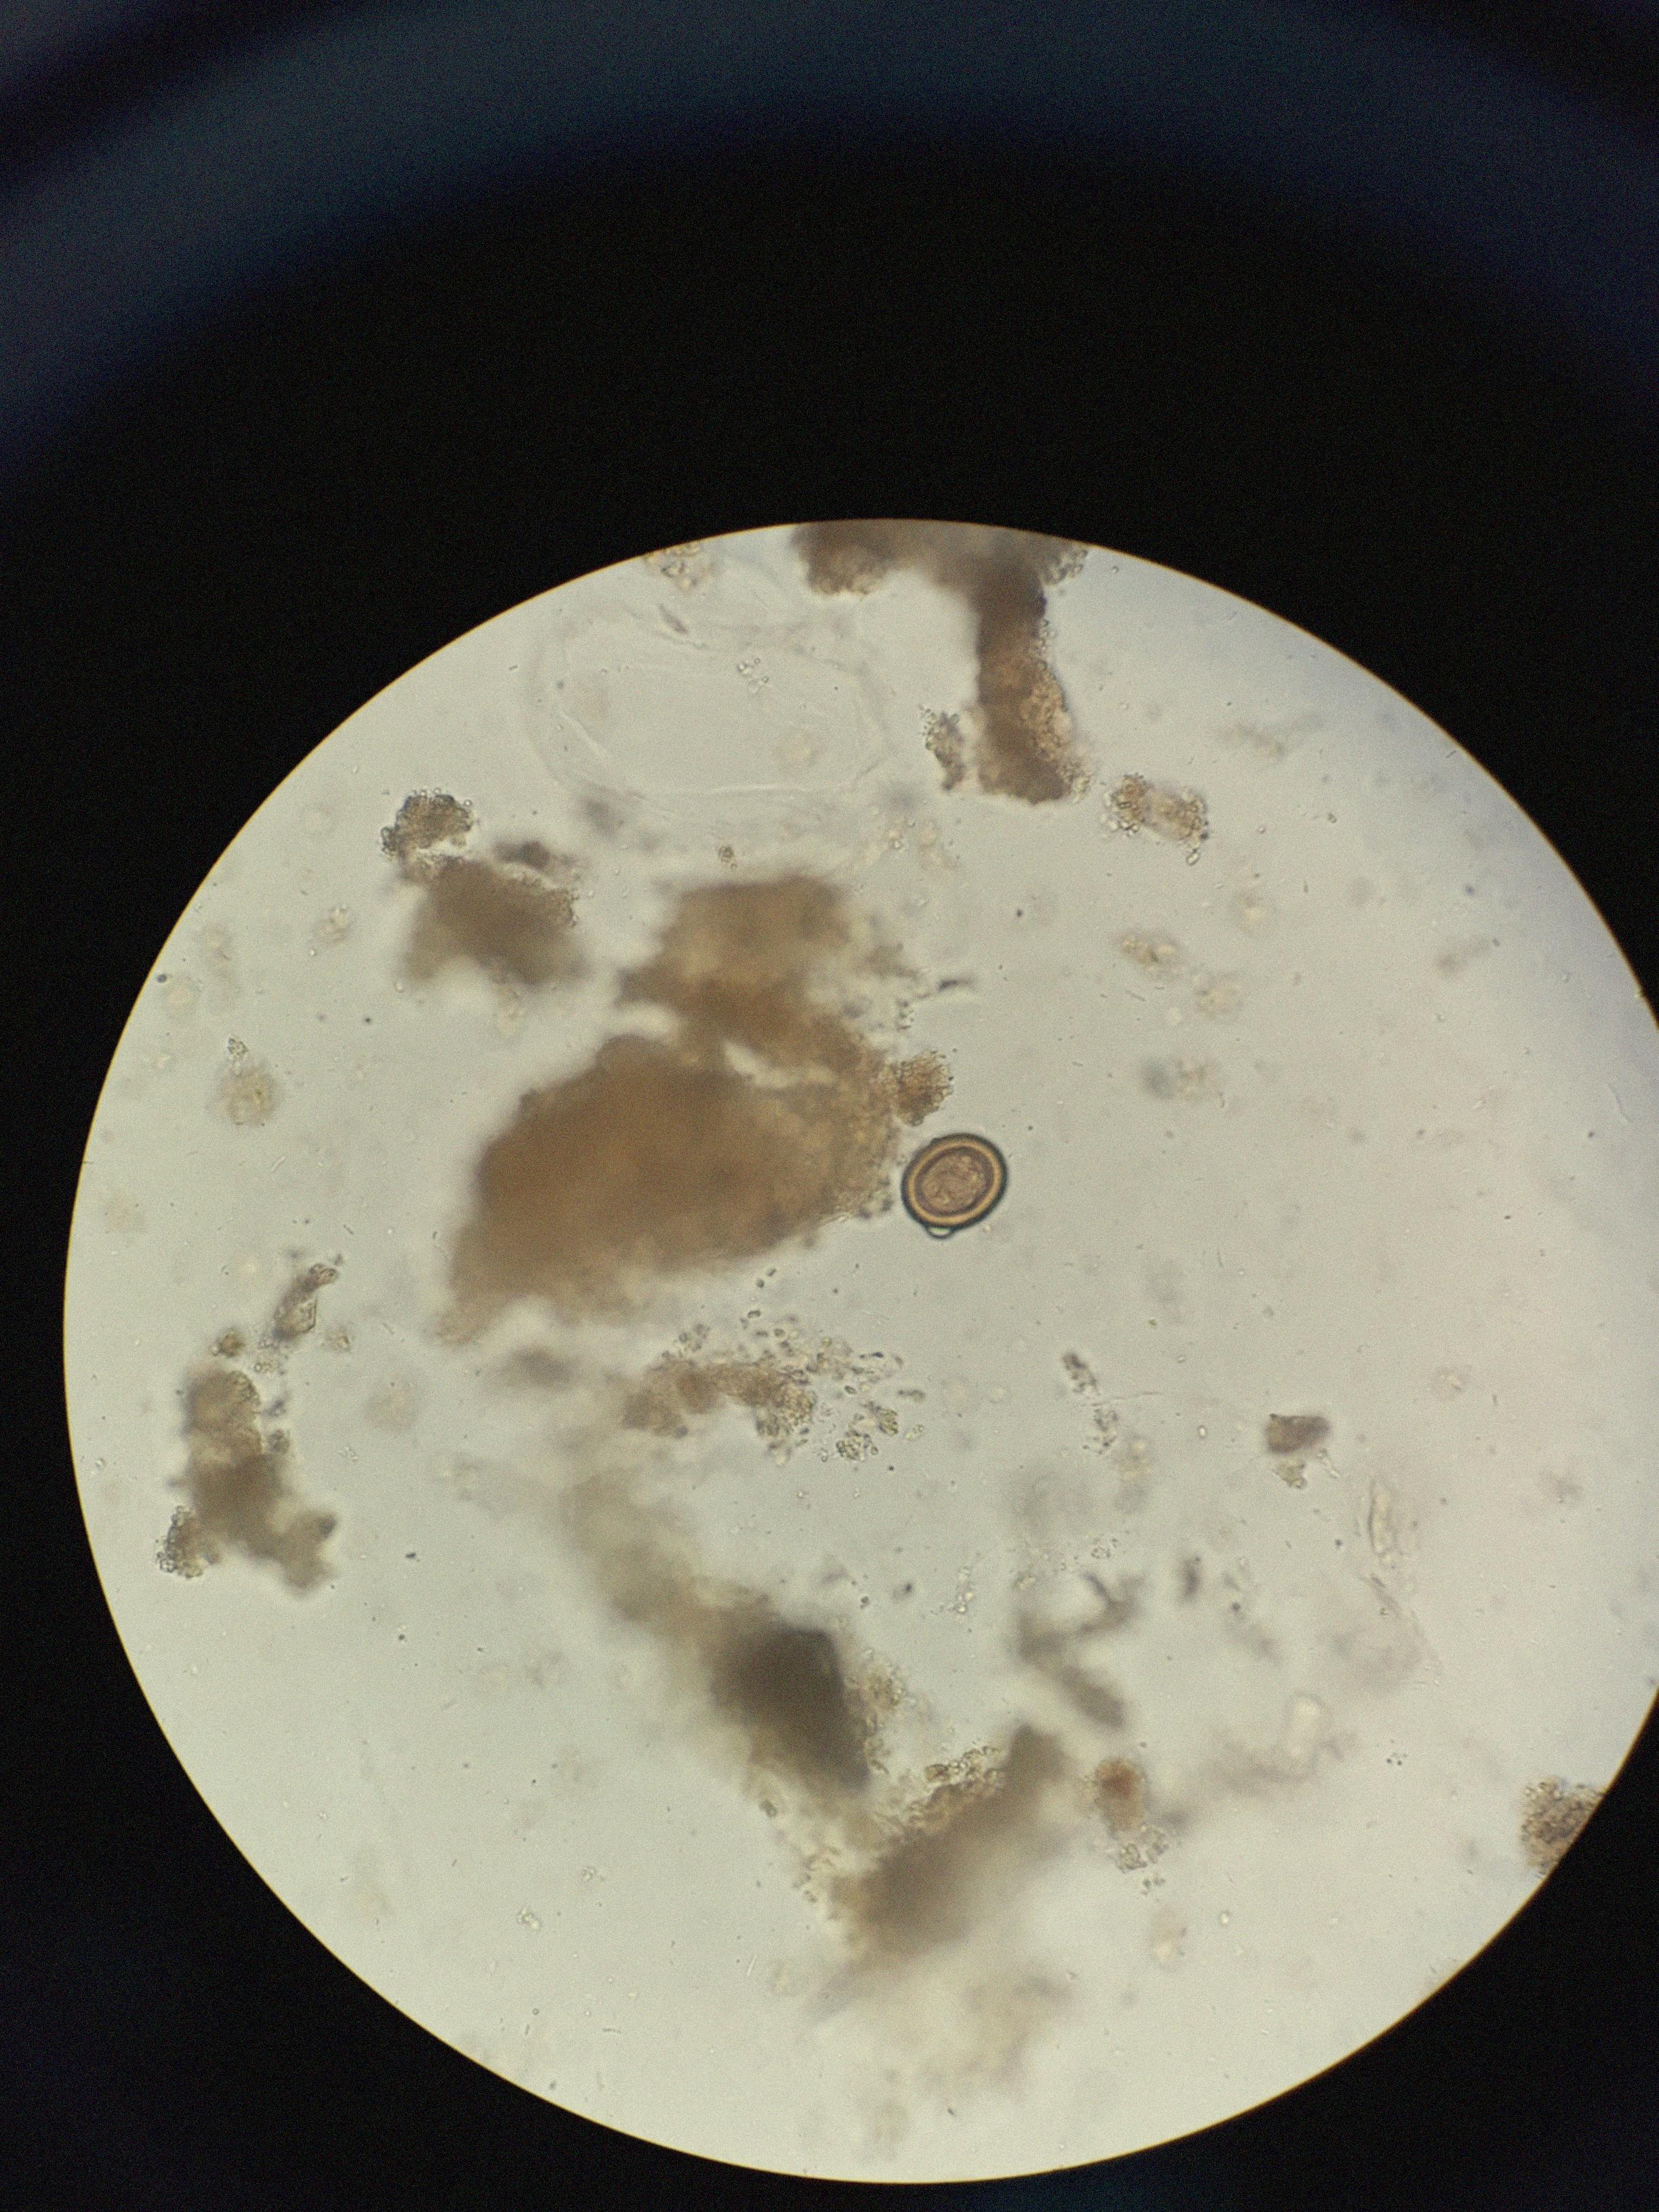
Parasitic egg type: Taenia spp. egg